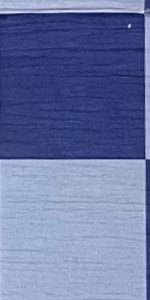
Label: Empty